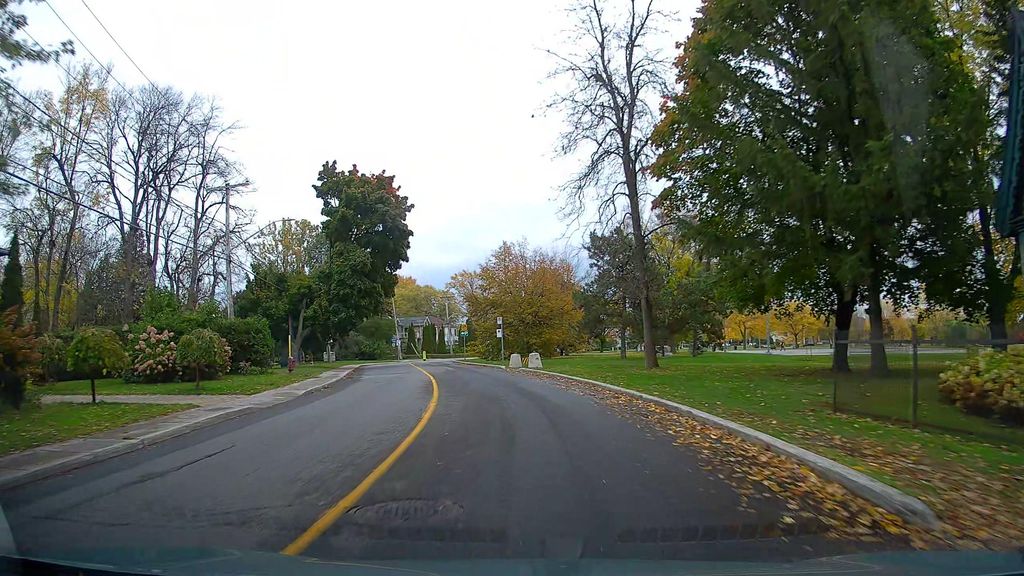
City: montreal